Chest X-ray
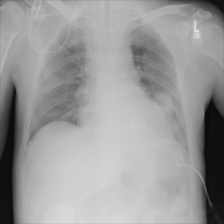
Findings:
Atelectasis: positive
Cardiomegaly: negative
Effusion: negative
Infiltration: negative
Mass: positive
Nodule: negative
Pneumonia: negative
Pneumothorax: positive
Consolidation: positive
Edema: negative
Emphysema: negative
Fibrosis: negative
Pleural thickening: negative
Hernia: negative